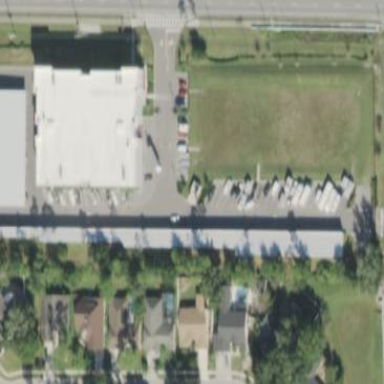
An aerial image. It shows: Storage rental shop located in building.